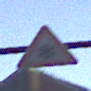
Verkehrszeichen: SchneeOderEisglaette
Umgebung: Outdoor, Urban
Tageszeit: SunriseSunset
Wetter: Clear
Licht: Natural
Jahreszeit: NotSpecified
Kontrast: MediumContrast